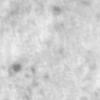
Label: no_change